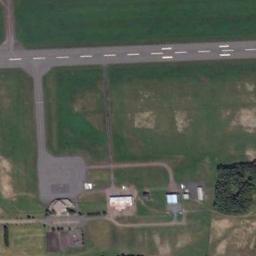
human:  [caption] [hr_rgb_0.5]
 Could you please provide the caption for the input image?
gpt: A transverse runway at the airport is surrounded by a green farmland with several airport houses next to the runway .

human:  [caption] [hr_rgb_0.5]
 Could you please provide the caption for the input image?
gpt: An airport with some runways and an open area on the farmland and a road beside .

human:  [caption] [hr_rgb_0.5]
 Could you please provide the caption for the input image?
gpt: There is an airport in the middle of the grass .

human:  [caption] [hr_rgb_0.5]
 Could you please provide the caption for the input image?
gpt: There are two crossing runways here .

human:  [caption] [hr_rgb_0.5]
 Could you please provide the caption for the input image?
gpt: The road is straight and long at the airport .